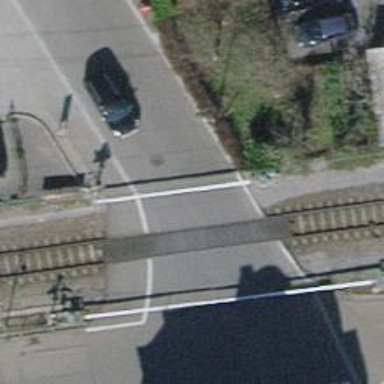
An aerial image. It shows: Level crossing on the railway with lights and double half barrier.